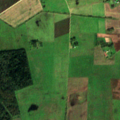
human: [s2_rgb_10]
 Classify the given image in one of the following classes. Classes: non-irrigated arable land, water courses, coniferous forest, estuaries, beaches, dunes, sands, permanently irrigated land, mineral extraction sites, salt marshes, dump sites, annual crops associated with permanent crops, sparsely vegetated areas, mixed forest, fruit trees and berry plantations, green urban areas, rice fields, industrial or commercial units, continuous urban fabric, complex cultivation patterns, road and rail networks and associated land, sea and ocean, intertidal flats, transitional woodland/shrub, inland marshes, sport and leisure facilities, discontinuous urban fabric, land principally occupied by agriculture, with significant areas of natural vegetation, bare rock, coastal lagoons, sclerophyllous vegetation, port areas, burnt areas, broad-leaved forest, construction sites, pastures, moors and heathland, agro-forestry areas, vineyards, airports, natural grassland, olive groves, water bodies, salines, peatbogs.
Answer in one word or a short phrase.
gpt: non-irrigated arable land, complex cultivation patterns, broad-leaved forest